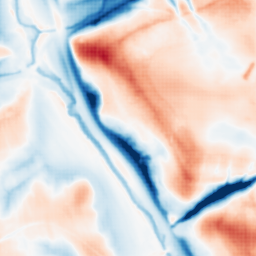
Category: multiscale
Decomposition family: dog_multiscale
Decomposition parameters: sigma_ratio: 2
n_scales: 4
base_sigma: 1
Upsampling method: sinc_blackman
Upsampling parameters: scale: 2
kernel_size: 4
Upsampling scale: 2